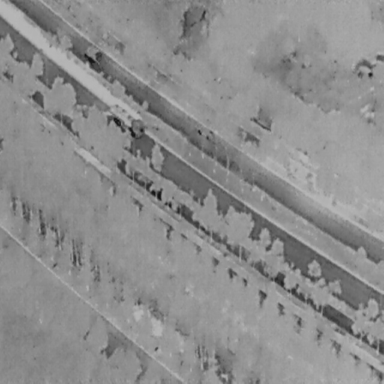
There are three Cars in the infrared image.